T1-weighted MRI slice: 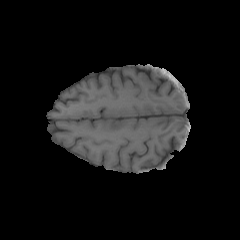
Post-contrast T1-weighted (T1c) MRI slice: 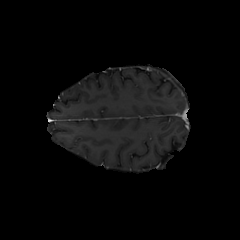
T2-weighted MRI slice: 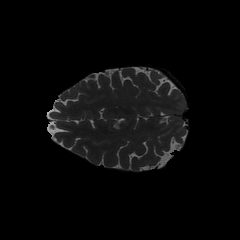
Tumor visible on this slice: no